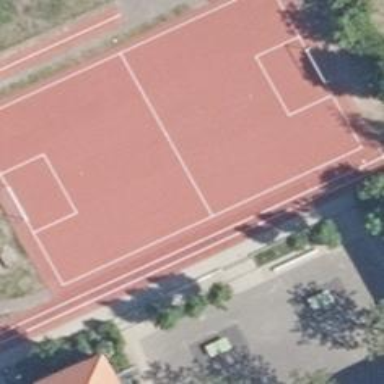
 designed for leisure and sports activities."